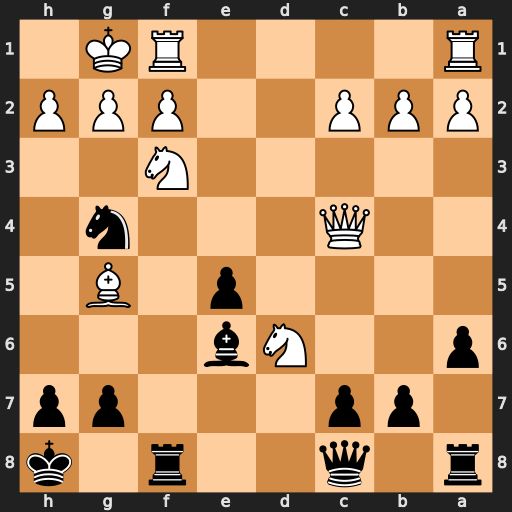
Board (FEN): r1q2r1k/1pp3pp/p2Nb3/4p1B1/2Q3n1/5N2/PPP2PPP/R4RK1
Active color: b
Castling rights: -
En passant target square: -
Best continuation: Bxc4 Nxc8 Bxf1